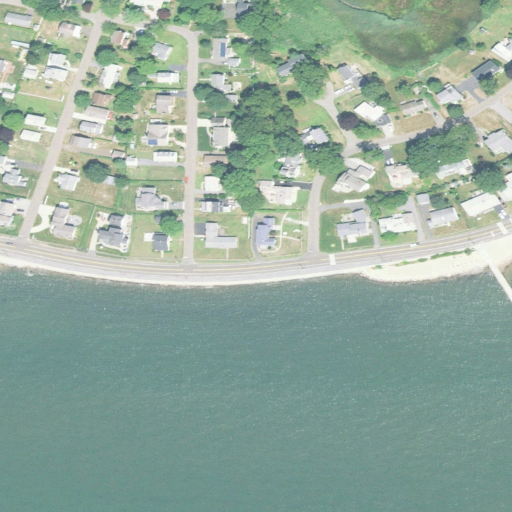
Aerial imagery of cape in Connecticut named Guardhouse Point containing open water, medium intensity development, low intensity development, high intensity development, barren land, woody wetlands, open development, and herbaceous wetlands